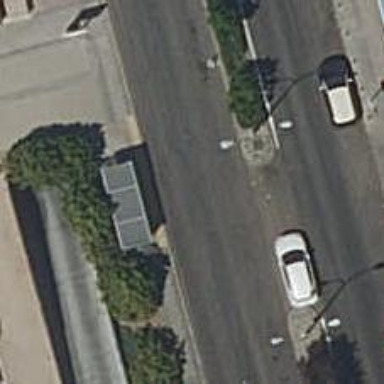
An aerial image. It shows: Bus stop with platform for public transport.